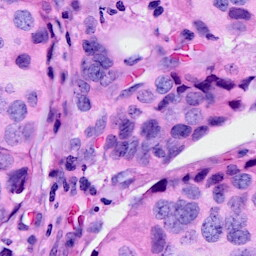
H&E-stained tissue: Breast